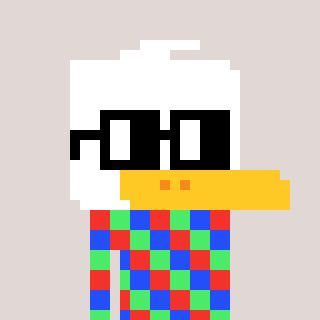
a pixel art character with square black glasses, a duck-shaped head and a foggrey-colored body on a warm background